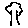
Label: tree